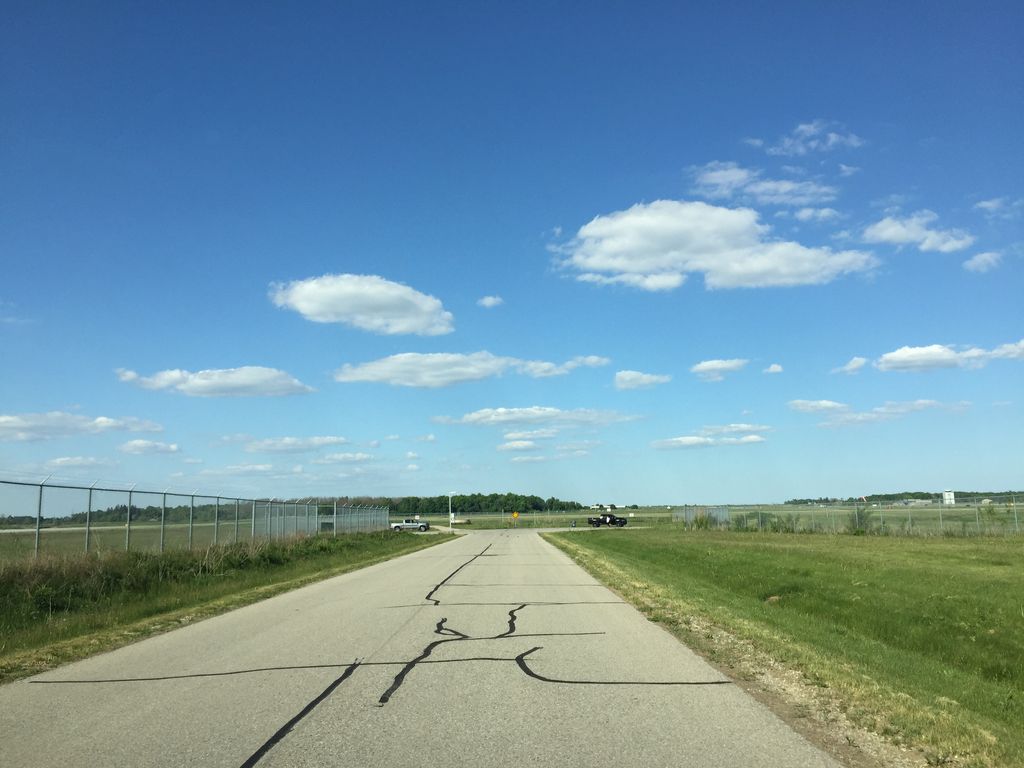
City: kitchener-waterloo